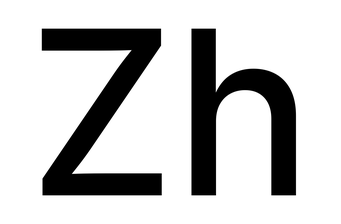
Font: Inter_Medium